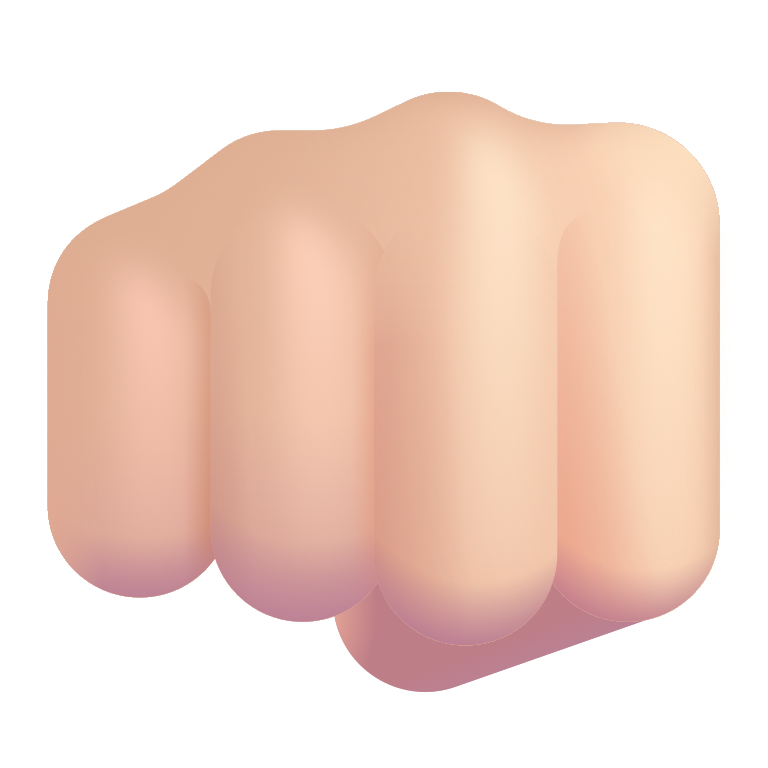
oncoming fist color light